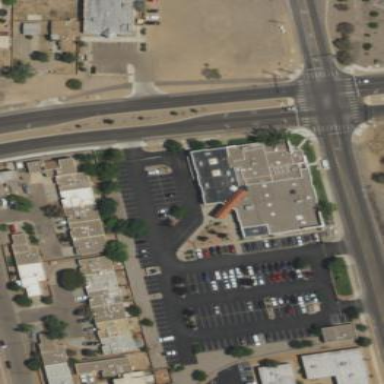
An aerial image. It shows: Building.